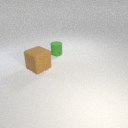
small green rubber cylinder to the right of large brown rubber cube